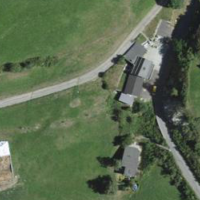
EUNIS habitat code: 23
Species observed at this site:
Melitaea diamina
Melitaea cinxia
Deilephila porcellus
Mesoleuca albicillata
Aricia artaxerxes
Cyaniris semiargus
Pterophorus pentadactyla
Lactuca perennis
Celastrina argiolus